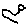
Label: bird